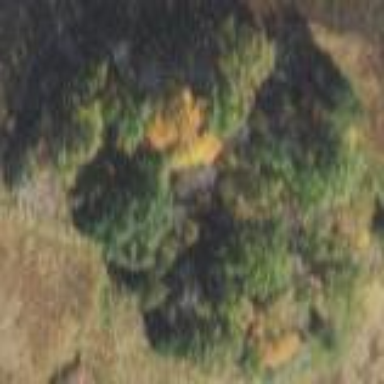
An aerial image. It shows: Mixed woodland on island.